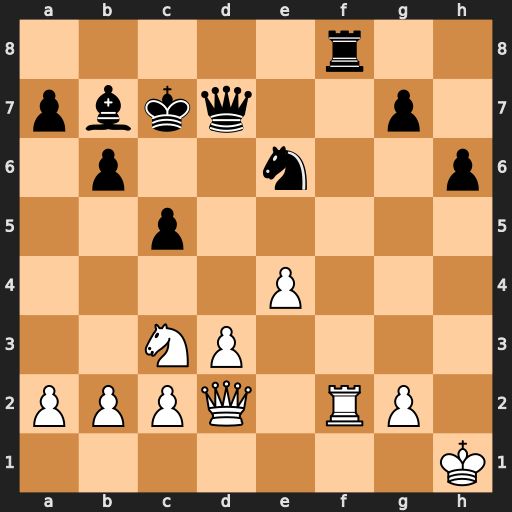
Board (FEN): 5r2/pbkq2p1/1p2n2p/2p5/4P3/2NP4/PPPQ1RP1/7K
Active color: w
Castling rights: -
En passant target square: -
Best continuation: Rxf8 Nxf8 Qf4+ Kc8 Qxf8+